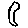
Label: moon